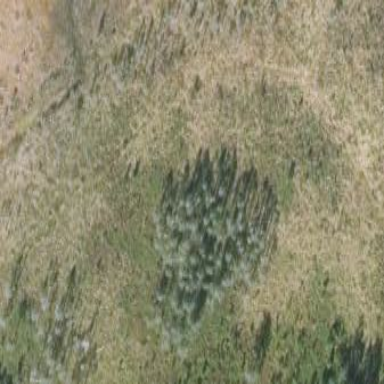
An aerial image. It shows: Needle-leaved woodland.